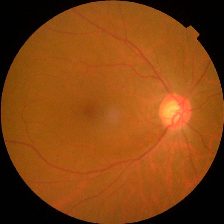
Diabetic retinopathy grade: No DR